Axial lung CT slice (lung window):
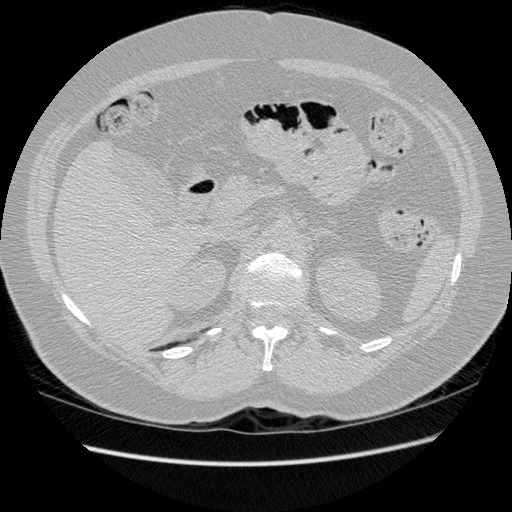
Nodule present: no